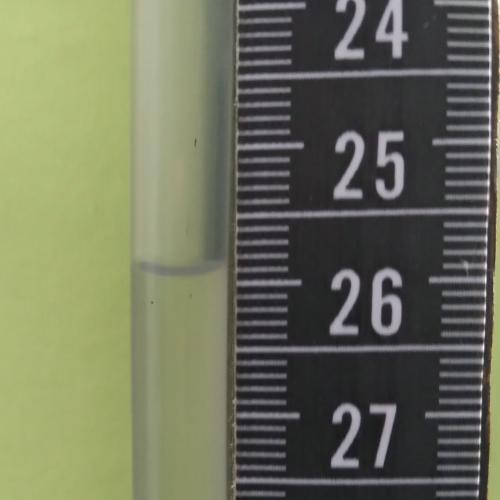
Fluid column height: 25.9 cm